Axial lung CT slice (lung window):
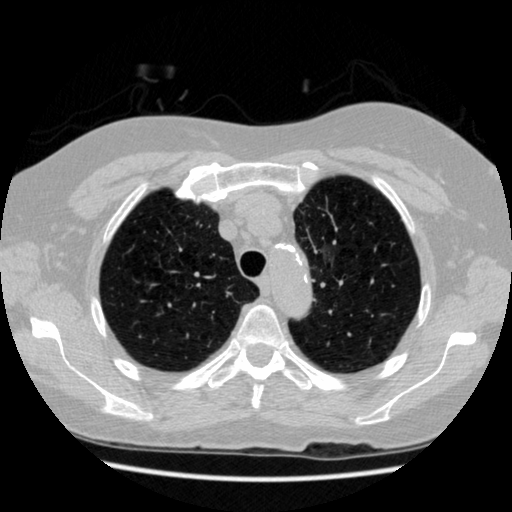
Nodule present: no